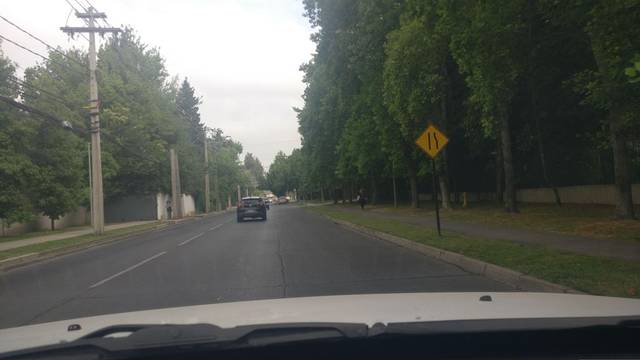
Region: Chile
Coordinates: -33.377, -70.515